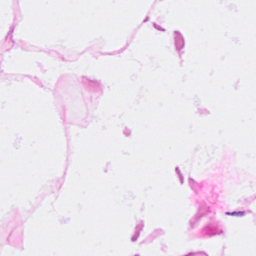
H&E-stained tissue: Breast